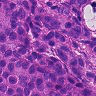
Metastatic tissue present: yes